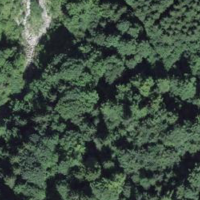
EUNIS habitat code: 43
Species observed at this site:
Lithospermum officinale